Interaction volume radius: 5 \u00c5
Interaction volume height: 10 \u00c5
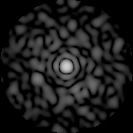
Disorder parameter: 0.8551